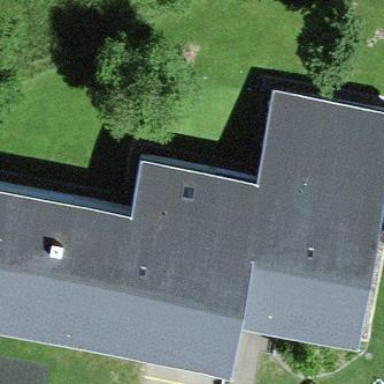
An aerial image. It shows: School building.